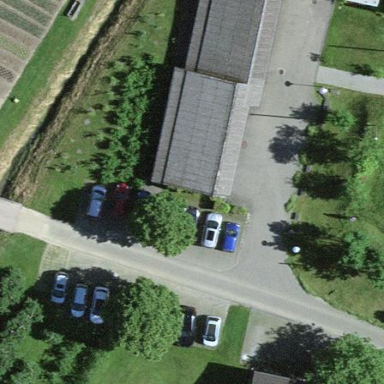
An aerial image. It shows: Garage building.